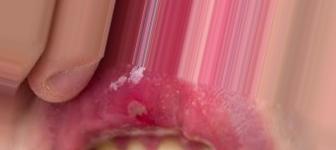
Condition: Mouth Ulcer